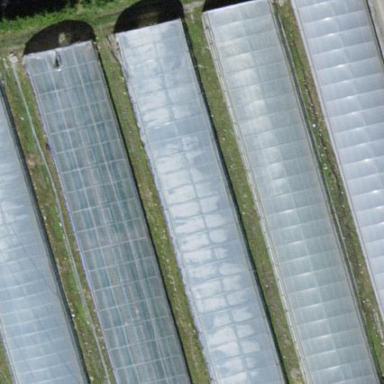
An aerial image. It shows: Greenhouse.